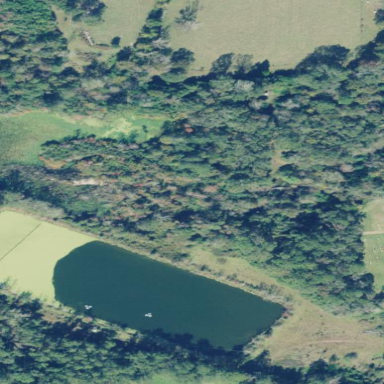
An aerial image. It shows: Reservoir area.